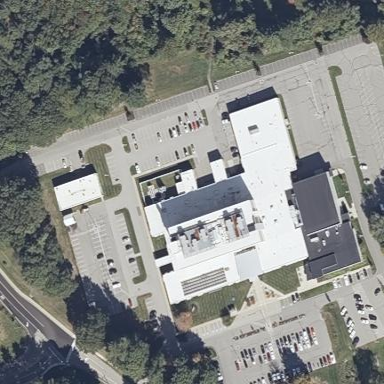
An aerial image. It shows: School building.